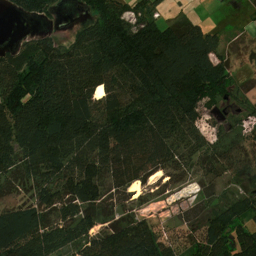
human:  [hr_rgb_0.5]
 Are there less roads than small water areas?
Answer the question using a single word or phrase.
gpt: no

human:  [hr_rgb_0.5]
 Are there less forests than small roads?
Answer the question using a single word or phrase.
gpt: yes

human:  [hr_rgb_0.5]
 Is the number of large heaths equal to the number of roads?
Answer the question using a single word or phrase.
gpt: no

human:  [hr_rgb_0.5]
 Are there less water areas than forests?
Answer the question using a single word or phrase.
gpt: yes

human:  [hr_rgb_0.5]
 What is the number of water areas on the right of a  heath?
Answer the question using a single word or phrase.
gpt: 10

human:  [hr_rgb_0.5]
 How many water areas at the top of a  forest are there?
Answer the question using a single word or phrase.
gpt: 11

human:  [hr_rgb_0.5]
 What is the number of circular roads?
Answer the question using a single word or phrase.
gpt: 0

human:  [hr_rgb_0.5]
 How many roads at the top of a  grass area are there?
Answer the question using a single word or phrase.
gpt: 183

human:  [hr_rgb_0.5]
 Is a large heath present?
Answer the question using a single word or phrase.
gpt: yes

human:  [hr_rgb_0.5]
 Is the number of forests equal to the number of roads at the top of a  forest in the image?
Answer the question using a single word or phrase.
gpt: no

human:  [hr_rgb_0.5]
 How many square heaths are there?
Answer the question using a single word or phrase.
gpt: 0

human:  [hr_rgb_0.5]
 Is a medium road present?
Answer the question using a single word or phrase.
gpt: no

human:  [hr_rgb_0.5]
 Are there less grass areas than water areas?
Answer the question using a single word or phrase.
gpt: yes

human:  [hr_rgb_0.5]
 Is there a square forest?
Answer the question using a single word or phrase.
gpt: yes

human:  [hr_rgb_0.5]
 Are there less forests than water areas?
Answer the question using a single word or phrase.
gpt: no

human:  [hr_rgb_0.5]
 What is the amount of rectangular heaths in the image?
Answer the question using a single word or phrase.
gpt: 9

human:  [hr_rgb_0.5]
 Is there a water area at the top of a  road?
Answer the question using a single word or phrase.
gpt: yes

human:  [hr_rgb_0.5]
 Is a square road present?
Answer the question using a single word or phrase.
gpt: no

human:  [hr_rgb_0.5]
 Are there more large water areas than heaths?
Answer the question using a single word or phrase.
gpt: no

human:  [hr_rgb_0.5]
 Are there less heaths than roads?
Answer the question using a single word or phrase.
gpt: yes

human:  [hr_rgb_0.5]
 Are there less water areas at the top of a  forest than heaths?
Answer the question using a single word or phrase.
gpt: yes

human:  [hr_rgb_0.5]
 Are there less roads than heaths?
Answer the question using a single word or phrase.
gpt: no

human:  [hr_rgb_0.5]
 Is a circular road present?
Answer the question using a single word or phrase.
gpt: no

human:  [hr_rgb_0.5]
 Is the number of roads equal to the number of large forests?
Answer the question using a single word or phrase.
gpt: no

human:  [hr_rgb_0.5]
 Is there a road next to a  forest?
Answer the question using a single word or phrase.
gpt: yes

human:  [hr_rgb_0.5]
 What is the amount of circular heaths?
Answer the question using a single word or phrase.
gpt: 0

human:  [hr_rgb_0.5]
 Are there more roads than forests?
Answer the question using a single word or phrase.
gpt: yes

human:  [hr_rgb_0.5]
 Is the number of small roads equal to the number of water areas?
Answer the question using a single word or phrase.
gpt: no

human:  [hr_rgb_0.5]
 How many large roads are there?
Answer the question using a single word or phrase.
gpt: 0

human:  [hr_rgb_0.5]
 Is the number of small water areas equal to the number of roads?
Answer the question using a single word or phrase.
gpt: no

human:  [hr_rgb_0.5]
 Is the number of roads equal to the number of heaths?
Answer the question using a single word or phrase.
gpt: no

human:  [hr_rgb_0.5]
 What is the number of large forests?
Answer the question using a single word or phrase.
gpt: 41

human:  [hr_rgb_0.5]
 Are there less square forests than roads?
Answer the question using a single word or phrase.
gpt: yes

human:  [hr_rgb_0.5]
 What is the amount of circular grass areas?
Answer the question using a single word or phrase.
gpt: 0

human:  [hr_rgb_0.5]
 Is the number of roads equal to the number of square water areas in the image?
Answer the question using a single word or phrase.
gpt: no

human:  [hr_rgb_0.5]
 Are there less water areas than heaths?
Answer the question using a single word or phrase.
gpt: yes